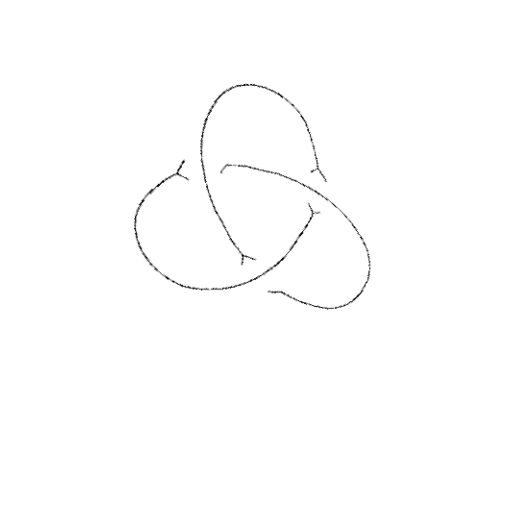
Crossing number: 3